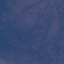
Land use / land cover: HerbaceousVegetation